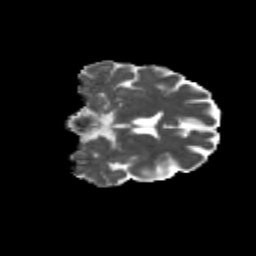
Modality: MD
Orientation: coronal
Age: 56
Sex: female
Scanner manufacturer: siemens
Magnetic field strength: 3 T
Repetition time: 4.71 s
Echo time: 0.0906 s